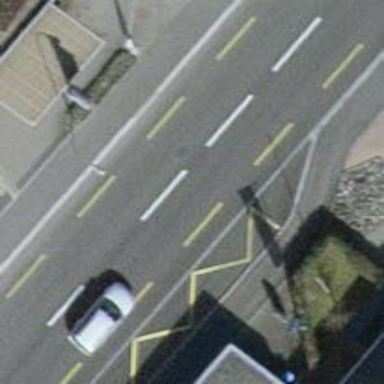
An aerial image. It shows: Public transport stop position.